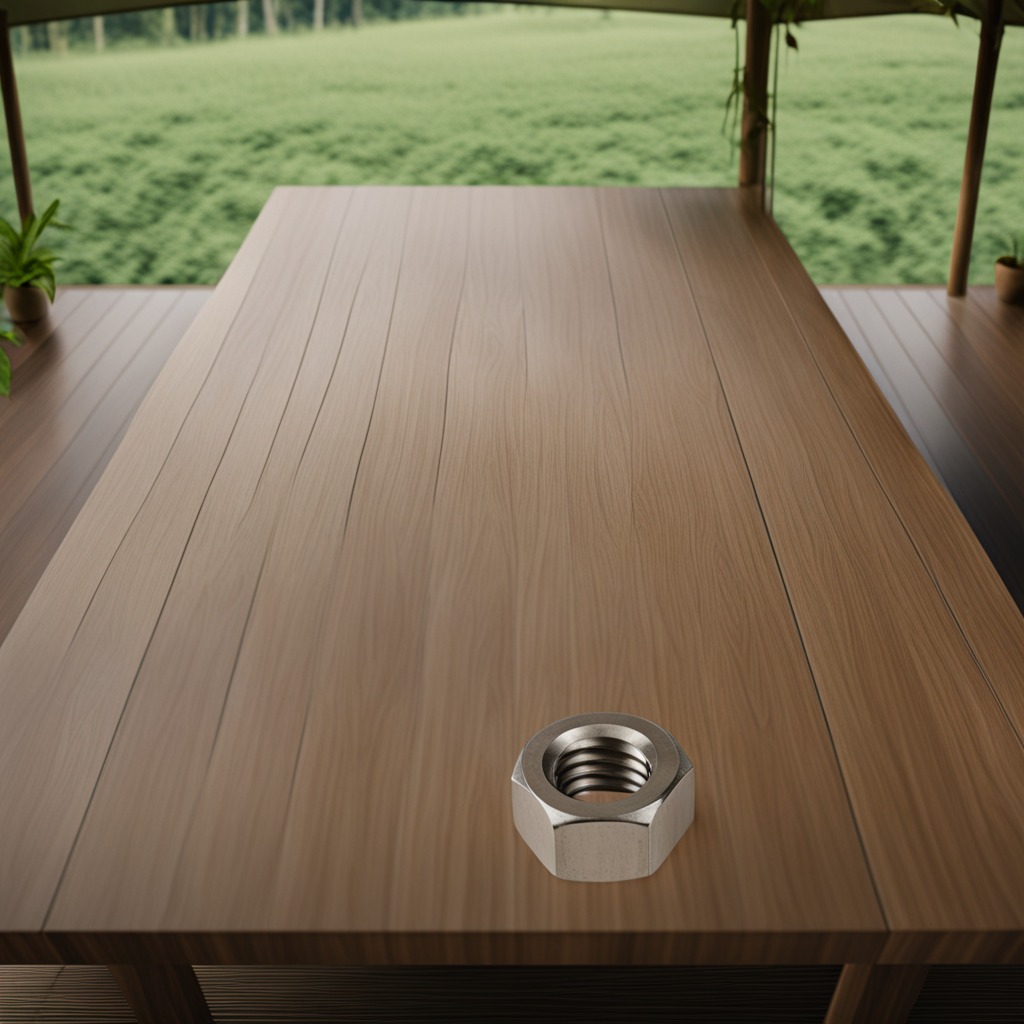
A metal nut is lying on the wooden table.